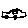
Label: car